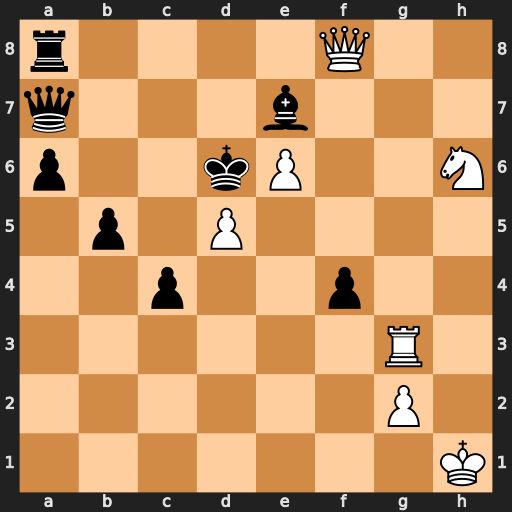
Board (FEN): r4Q2/q3b3/p2kP2N/1p1P4/2p2p2/6R1/6P1/7K
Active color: w
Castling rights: -
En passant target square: -
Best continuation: Qxf4+ Kxd5 Qf3+ Kd6 Nf5+